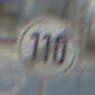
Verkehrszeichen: EndeGeschwindigkeit110
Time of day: MorningAfternoon
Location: Outdoor (Suburban)
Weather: PartlyCloudy
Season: NotSpecified
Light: Natural